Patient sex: F
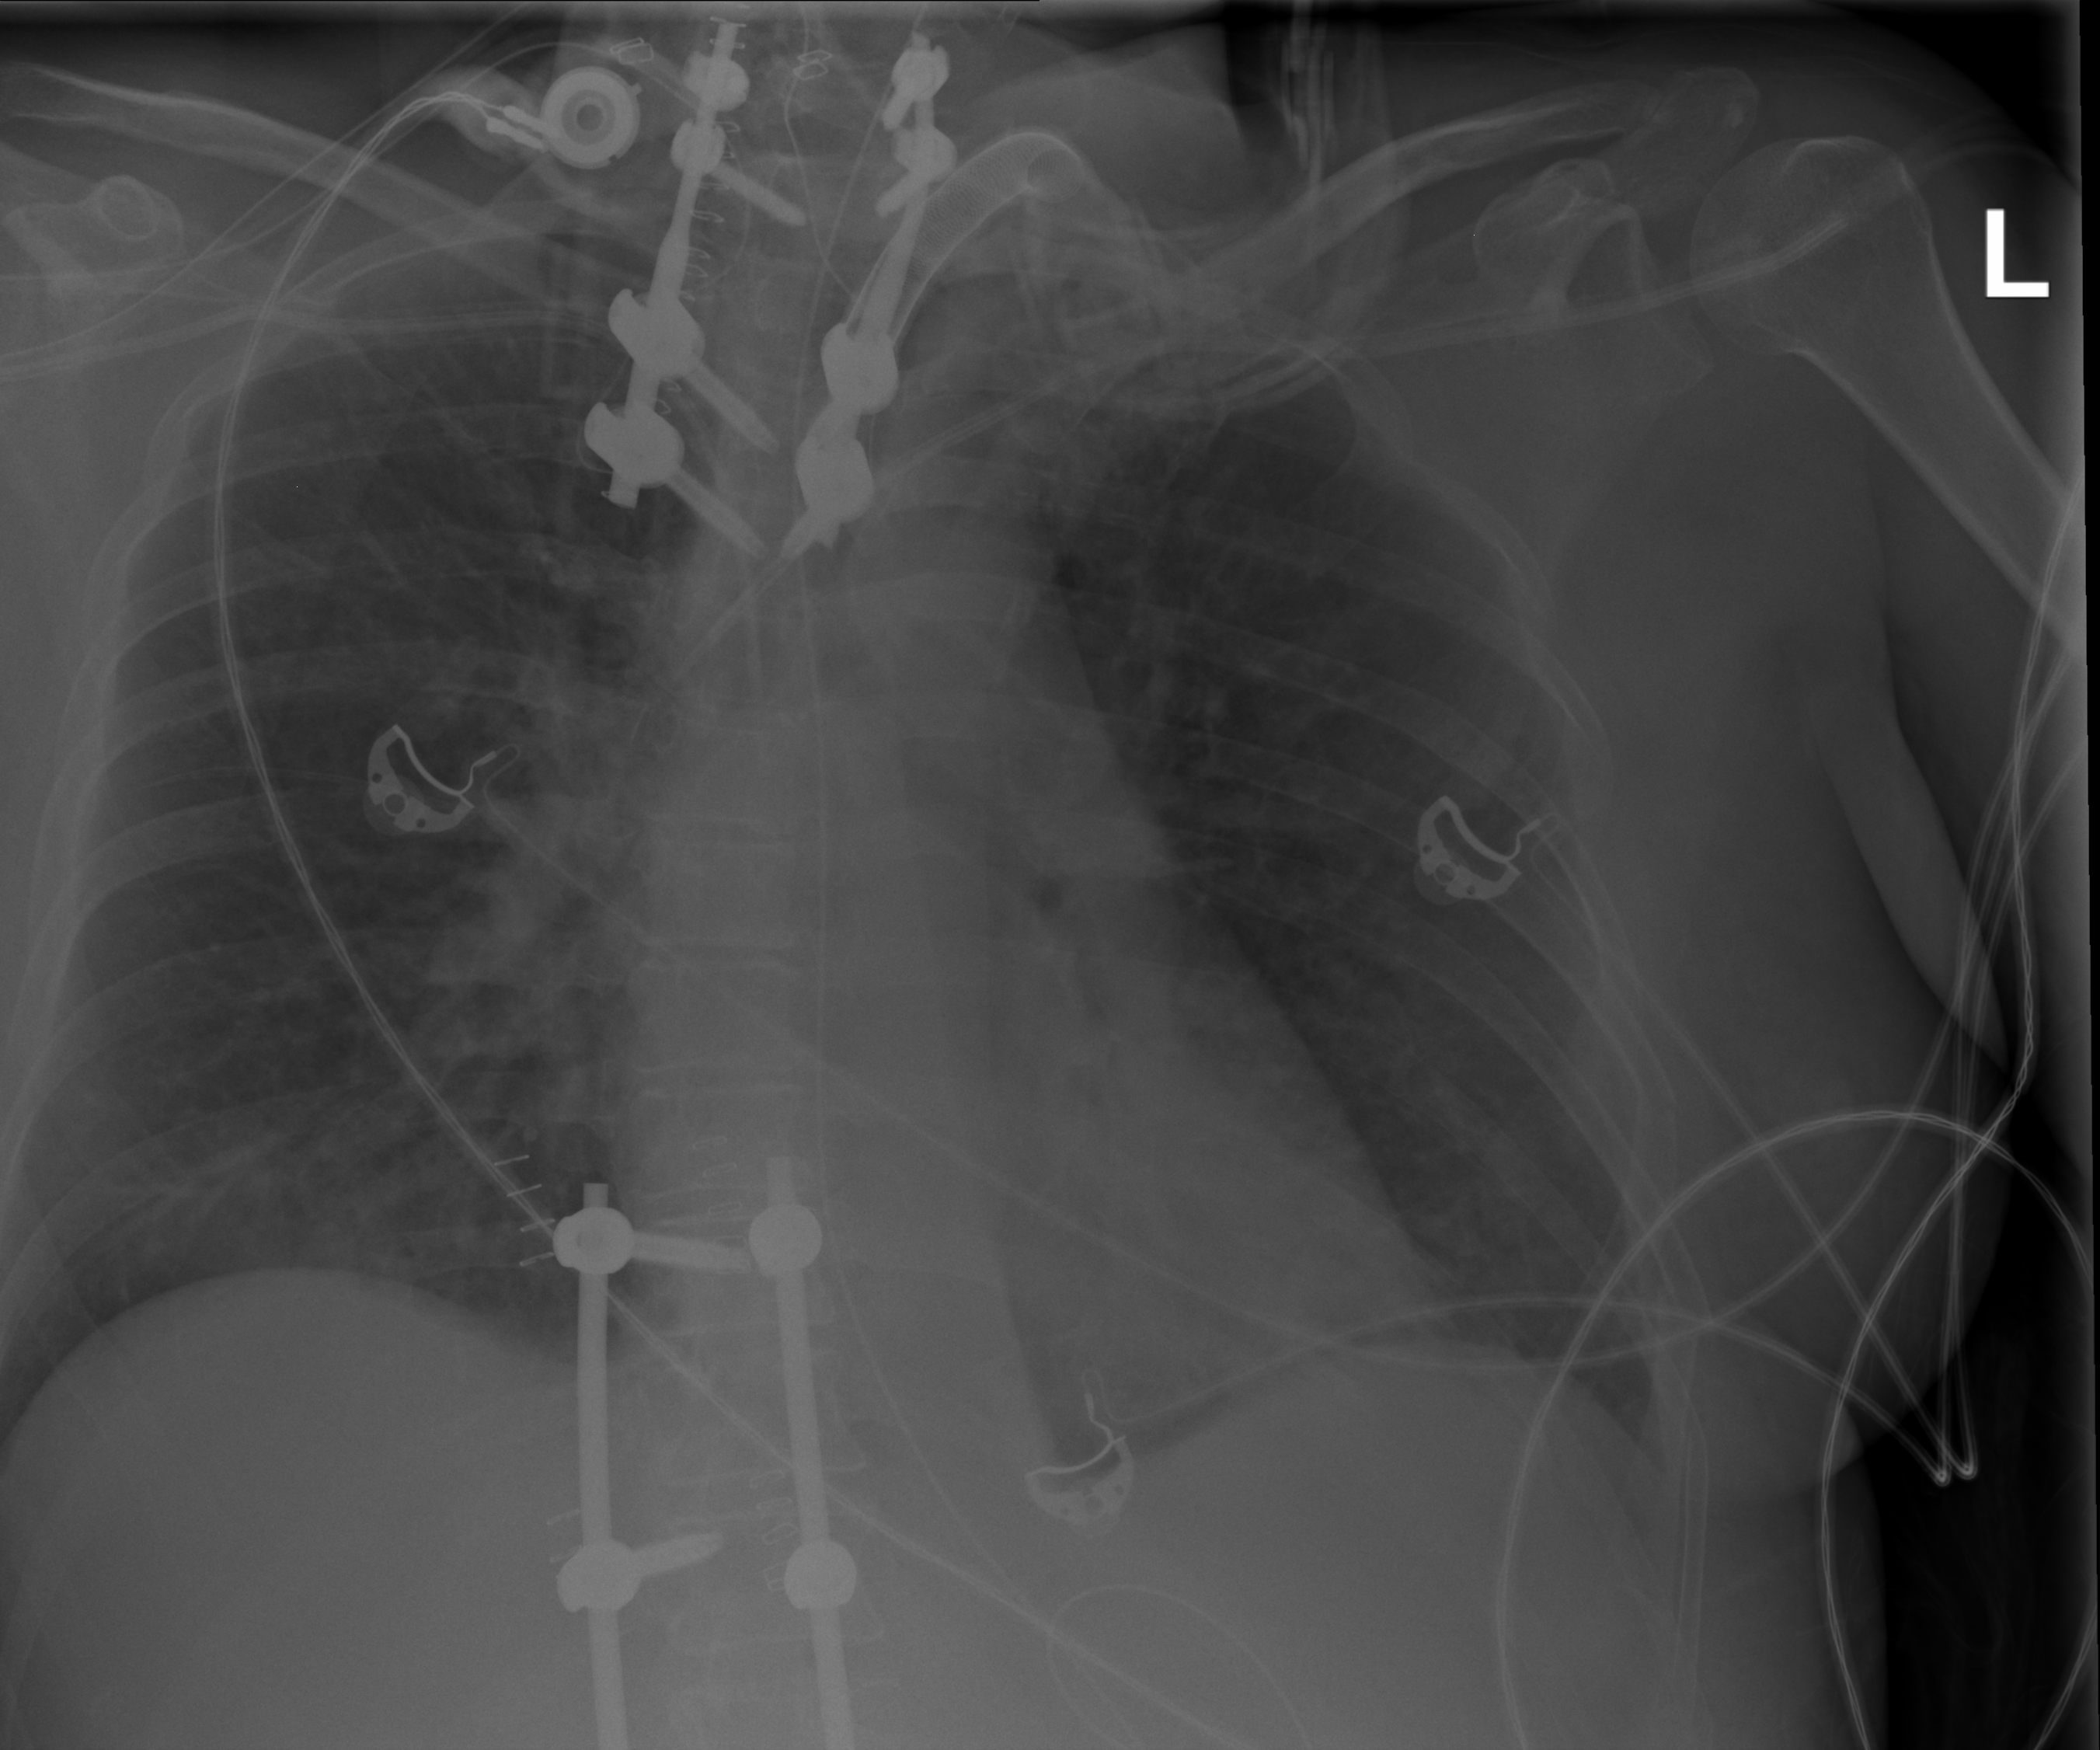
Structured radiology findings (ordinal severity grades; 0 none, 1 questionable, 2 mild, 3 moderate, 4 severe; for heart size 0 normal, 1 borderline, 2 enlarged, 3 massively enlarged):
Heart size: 0
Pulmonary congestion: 0
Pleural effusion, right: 0
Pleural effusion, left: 0
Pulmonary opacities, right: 2
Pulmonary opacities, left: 0
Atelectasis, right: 2
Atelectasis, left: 0